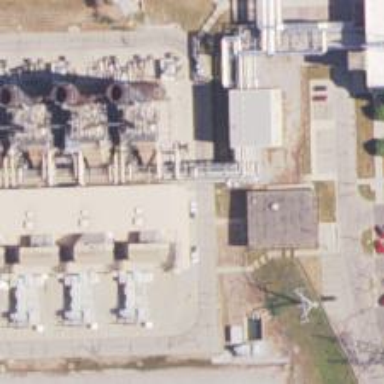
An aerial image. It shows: Gas turbine generator is in use.